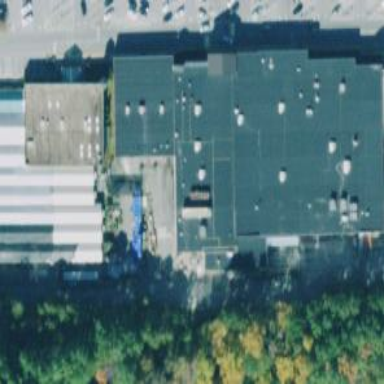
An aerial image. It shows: Supermarket building.